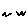
Label: zigzag